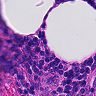
Metastatic tissue present: no